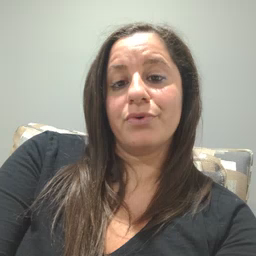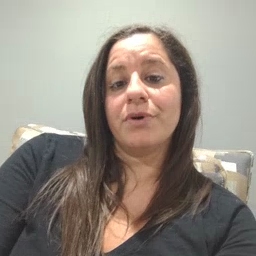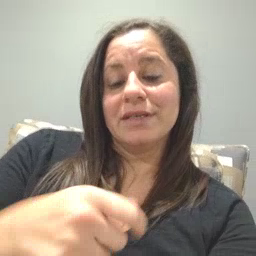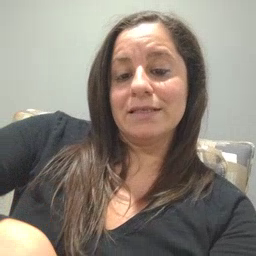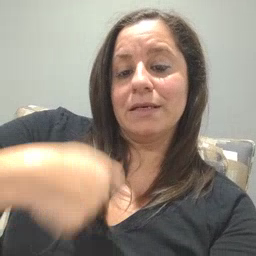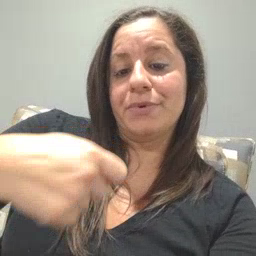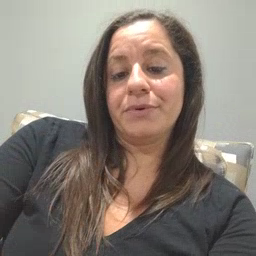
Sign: zipper